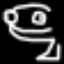
Label: frog